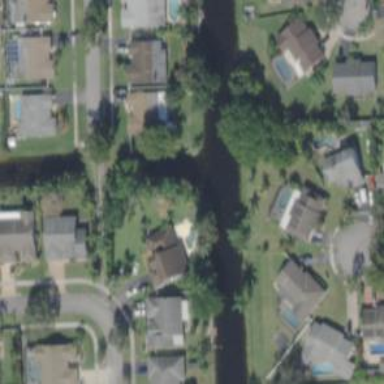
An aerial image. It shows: Canal.